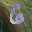
Label: 6